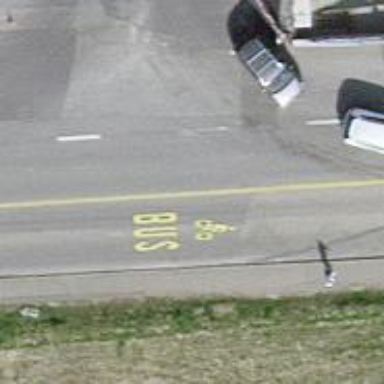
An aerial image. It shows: Pedestrian road with asphalt surface.